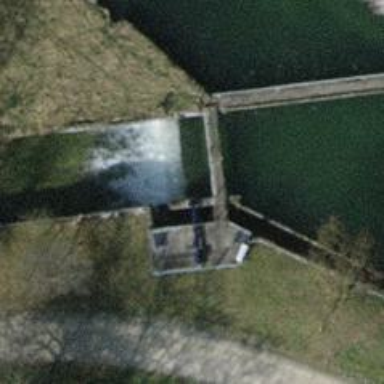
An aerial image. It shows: Dam along waterway.